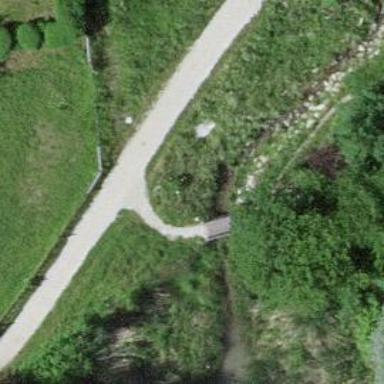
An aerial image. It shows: Path on bridge.